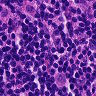
Metastatic tissue present: no